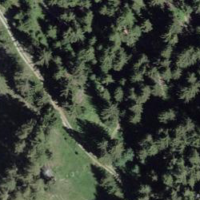
EUNIS habitat code: 43
Species observed at this site:
Salvia pratensis